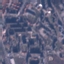
Land use / land cover class: Residential